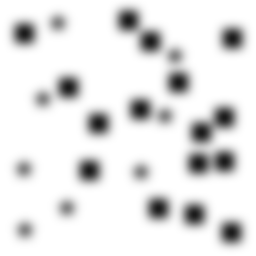
Squares: 16
Triangles: 0
Stars: 8
Total shapes: 24